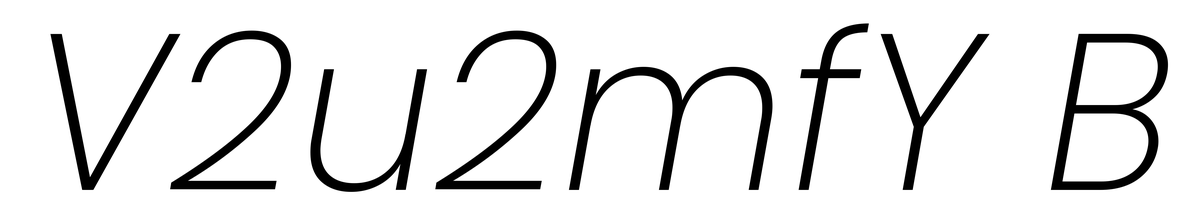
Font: Poppins-ExtraLightItalic